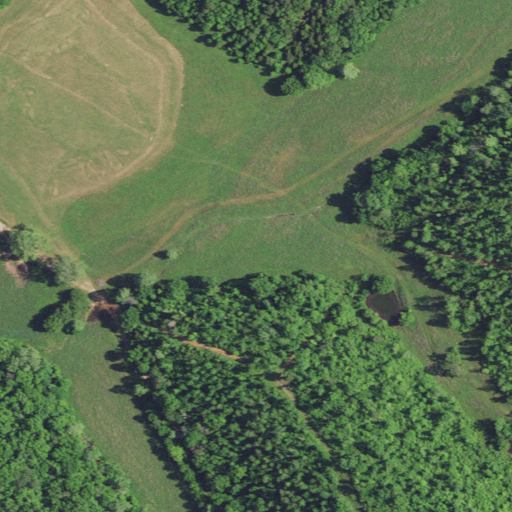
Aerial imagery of valley in Missouri named Rough Hollow containing deciduous forest, pasture, open development, shrub, and mixed forest